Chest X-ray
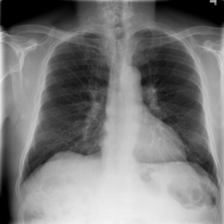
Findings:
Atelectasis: negative
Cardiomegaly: negative
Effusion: negative
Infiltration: positive
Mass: negative
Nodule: negative
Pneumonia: negative
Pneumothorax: negative
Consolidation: negative
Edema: negative
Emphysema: negative
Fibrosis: negative
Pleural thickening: negative
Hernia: negative